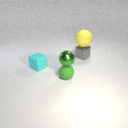
small green metal sphere above small green rubber sphere